This continuous-wavelet-transform scalogram was computed from a bearing vibration snapshot. Classify the bearing condition as one of: normal, inner_race, outer_race, ball.
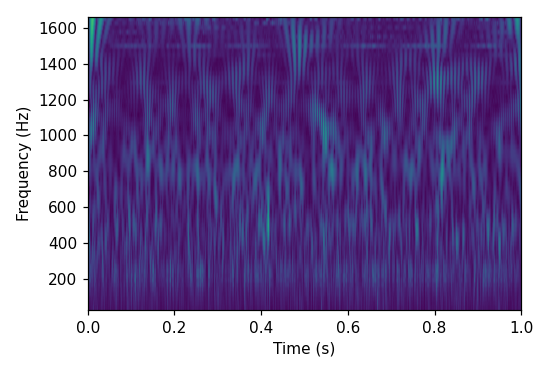
Answer: normal